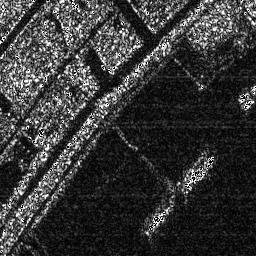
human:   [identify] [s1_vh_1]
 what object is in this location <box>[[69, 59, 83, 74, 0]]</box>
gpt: <ref>1 medium ship at the right</ref>